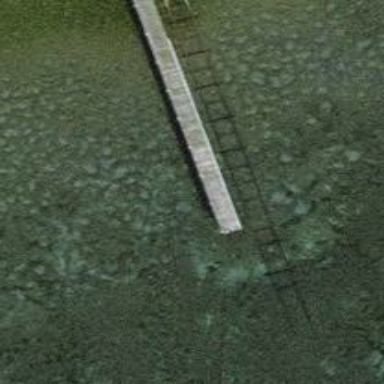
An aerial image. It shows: Man-made pier.